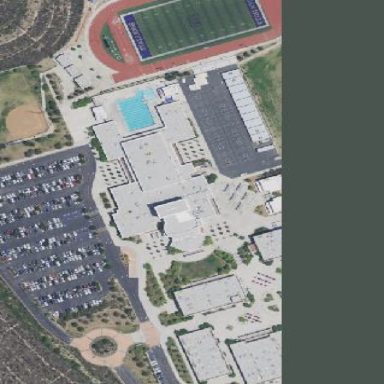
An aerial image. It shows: School.